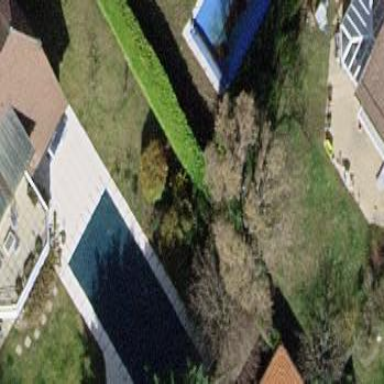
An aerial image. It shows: Swimming pool located in leisure land.